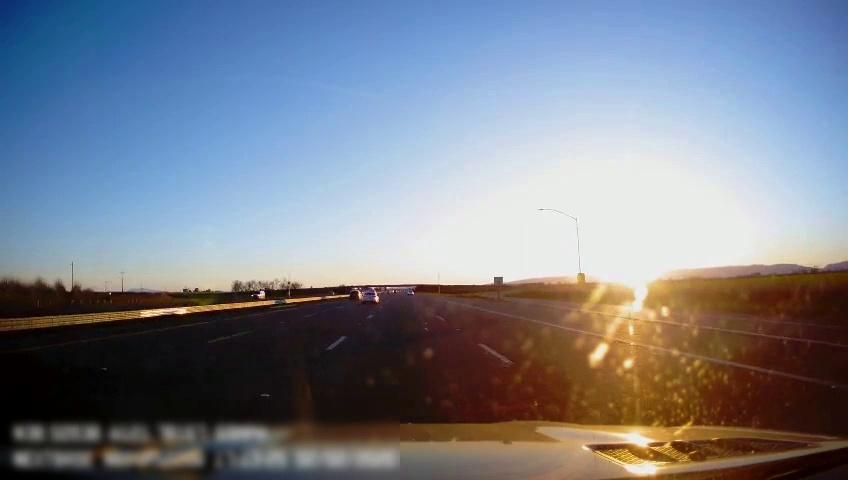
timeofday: Day
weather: Sunny
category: Drivable Space
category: Vehicles | SUV
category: Vehicles | Car
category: Vehicles | Van
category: Lanes | Alternate Lane
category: Lanes | Alternate Lane
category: Lanes | Current Lane
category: Lanes | Current Lane
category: Lanes | Alternate Lane
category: Lanes | Alternate Lane
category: Lanes | Alternate Lane
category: Traffic | Signs